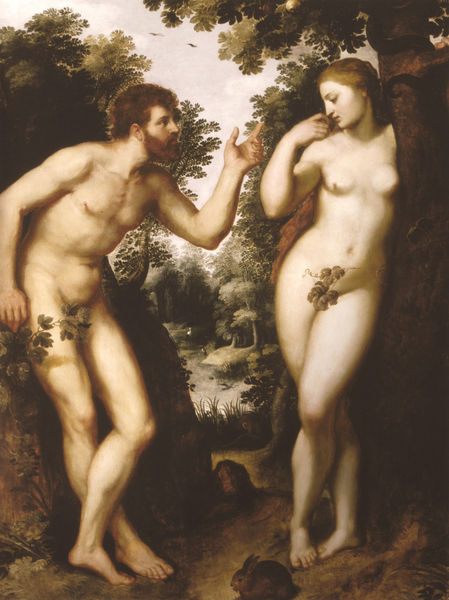
Titel: Der Sündenfall
Künstler: Pieter Paul Rubens
Standort: Antwerpen
Institution: Rubenshuis
Schlagwörter: akt, baum, blätter, dunkel, gemälde, gott, hand, haut, himmel, laub, mann, nackt, rubens, schatten, vogel, wasser, weiß, wolken, akte, bäume, fluss, grün, landschaft, see, teich, ufer, äste, braun, brust, busen, fenster, finger, frau, frisur, geschwungen, geste, haar, hell, hintergrund, licht, mund, nase, profil, reden, schwarz, blick, gras, rot, tier, tiere, weg, wolke, gespräch, malerei, alt, bart, blond, angebot, arm, arme, augen, barock, bibel, geschichte, inkarnat, stehen, stein, vollbart, hände, niederlande, schauen, öl, ast, bach, baumstamm, erde, hügel, natur, schilf, strauch, vögel, haare, realismus, stehend, paar, blatt, pflanzen, locken, renaissance, tal, wald, frucht, garten, hase, hasen, beine, apfel, brüste, füße, unterhaltung, fels, farbe, linien, luft, wein, face, hair, painting, sprechen, woman, muskeln, plant, kontrapost, nackte, geschlecht, scham, zeigen, harmonie, rothaarig, adam, barfuss, eva, nacktheit, paradies, hautfarbe, wasserlauf, bedeckt, idyll, idyllisch, erkenntnis, schlange, gestik, vermeer, kurz, blat, ehepaar, gestus, verführung, profile, kaninchen, sündenfall, vordergund, altes testament, apple, man, naked, nude, nudity, rock, tree, versuchung, crossed, head, lake, water, young, trees, eden, feet, apfelbaum, grass, river, garden, kraut, anlehnen, schüchtern, spielbein, standbein, wipfel, sünde, vertreibung, verdeckt, animals, beard, birds, story, adam und eva, satan, baum der erkenntnis, garten eden, couple, feige, grünzeug, übereinandergeschlagen, weinblatt, drohen, human, unschuld, leafes, leaves, feigenblatt, durchsicht, paradis, anfassen, ikonographie, religion, animal, legs, pond, storch, breasts, koketterie, leaf, kanninchen, karnickel, schöpfung, humans, erbsünde, bible, gesture, standing, biblical, body, adam eva, vine, vines, serpent, snake, earth, woods, holly, gesgtik, michtung, splitternackt, vogelo, überschagen, hare, eve, fig leaf, gesprech, belly, boobs, tits, paradise, creation, rabbit, flirt, courtship, bunny, sin, adam and eve, rabit, garden of eden, standbein spielbein, pblätter, hopfenranke, eicheenlaub, mithology, eath, fig leaves, fig leaveseve, god holy bible, chy, feigenblat